Question: i am trying to use bs to scrape resume on indeed but i met some problems
here is the sample site: <URL>
here is my code:
'''
URL = "https://www.indeed.com/resumes?q=java&l=&cb=jt"
page = requests.get(URL)
soup = BeautifulSoup(page.text, 'html.parser')
def scrape_job_title(soup):
job = []
for div in soup.find_all(name='li', attrs={'class':'sre'}):
for a in div.find_all(name='a', attrs={'class':'app-link'}):
job.append(a['title'])
return(job)
scrape_job_title(soup)
'''
it print out nothing: []

As you can see in the picture, I want to grab the job title "Java developer".
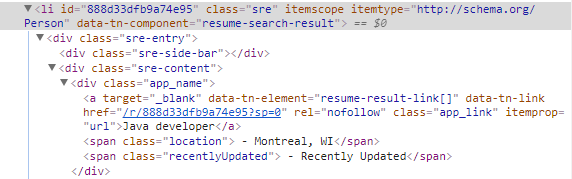
Answer: The class is 'app_link', not 'app-link'. Additionally, 'a['title']' doesn't do what you want. Use 'a.contents[0]' instead.
'''
URL = "https://www.indeed.com/resumes?q=java&l=&cb=jt"
page = requests.get(URL)
soup = BeautifulSoup(page.text, 'html.parser')
def scrape_job_title(soup):
job = []
for div in soup.find_all(name='li', attrs={'class':'sre'}):
for a in div.find_all(name='a', attrs={'class':'app_link'}):
job.append(a.contents[0])
return(job)
scrape_job_title(soup)
'''